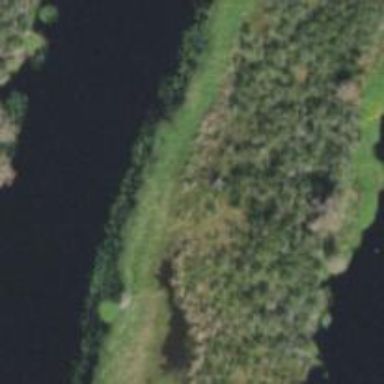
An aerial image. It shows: Marshy wetland area.